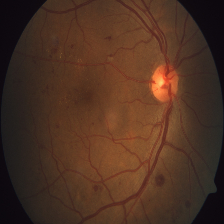
Diabetic retinopathy grade: Severe